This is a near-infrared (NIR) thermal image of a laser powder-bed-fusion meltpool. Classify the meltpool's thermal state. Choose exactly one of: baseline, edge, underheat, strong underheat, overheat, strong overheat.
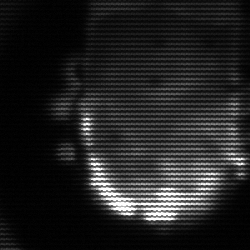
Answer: baseline